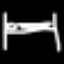
Label: bed